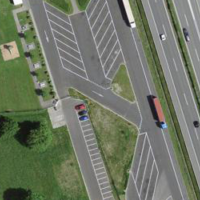
EUNIS habitat code: 57
Species observed at this site:
Milvus migrans